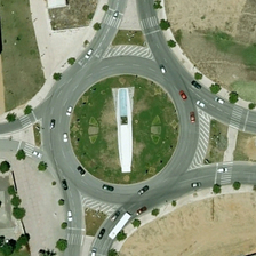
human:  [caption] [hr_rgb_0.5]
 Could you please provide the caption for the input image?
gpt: Four streets cut in the circular square in the center, and in the center is a green field

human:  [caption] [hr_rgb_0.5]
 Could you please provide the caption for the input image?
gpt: Green center of quadrilateral

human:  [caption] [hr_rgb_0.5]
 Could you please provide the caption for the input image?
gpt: The two roads are cut into a central circular square and are green fields in the middle

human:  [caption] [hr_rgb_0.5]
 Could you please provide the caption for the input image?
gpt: Four roads cut into the central circular square with a green space in the middle

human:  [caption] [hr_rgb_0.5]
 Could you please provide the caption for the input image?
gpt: Four roads cut in the circular square in the center, and in the center there is a green field.